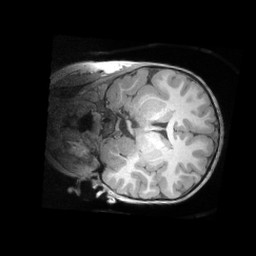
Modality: T1w
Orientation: coronal
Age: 4
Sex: male
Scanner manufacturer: siemens
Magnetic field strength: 3 T
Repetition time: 2.53 s
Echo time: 0.00164 s